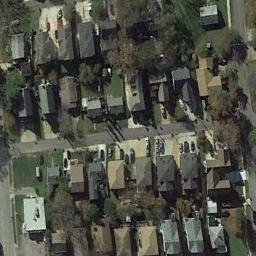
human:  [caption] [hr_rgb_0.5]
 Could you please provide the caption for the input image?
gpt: The dense residential is on the grass next to the road .

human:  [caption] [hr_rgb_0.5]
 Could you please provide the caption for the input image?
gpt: A dense residential area has some trees and lots of houses arranged neatly while a road goes through the residential area .

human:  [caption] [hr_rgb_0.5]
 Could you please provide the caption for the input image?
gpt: In densely populated areas there are many roads and neatly arranged houses and trees as well as large lawns and many vehicles .

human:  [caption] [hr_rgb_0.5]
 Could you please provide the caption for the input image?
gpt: There are many roads around the house .

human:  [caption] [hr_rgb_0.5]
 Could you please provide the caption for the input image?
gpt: There are buildings of different colors on a dense residential area .